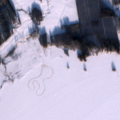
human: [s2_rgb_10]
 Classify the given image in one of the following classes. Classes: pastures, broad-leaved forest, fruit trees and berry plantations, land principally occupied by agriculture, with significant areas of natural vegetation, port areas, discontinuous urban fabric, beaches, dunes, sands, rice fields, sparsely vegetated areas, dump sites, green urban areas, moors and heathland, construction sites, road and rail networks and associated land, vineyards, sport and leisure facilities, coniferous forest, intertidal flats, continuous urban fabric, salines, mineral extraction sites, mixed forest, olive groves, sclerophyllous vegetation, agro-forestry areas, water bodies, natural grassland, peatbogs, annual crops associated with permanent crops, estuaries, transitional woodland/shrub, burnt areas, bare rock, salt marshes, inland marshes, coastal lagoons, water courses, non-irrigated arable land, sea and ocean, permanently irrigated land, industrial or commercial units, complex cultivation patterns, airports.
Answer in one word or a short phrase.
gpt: non-irrigated arable land, mixed forest, inland marshes, water bodies